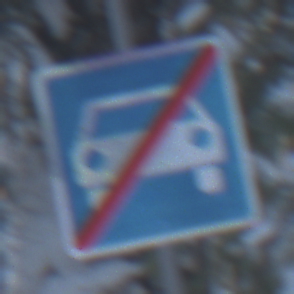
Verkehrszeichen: EndeKraftfahrstrasse
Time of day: MorningAfternoon
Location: Outdoor (Nature)
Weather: Clear
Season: Winter
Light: Natural